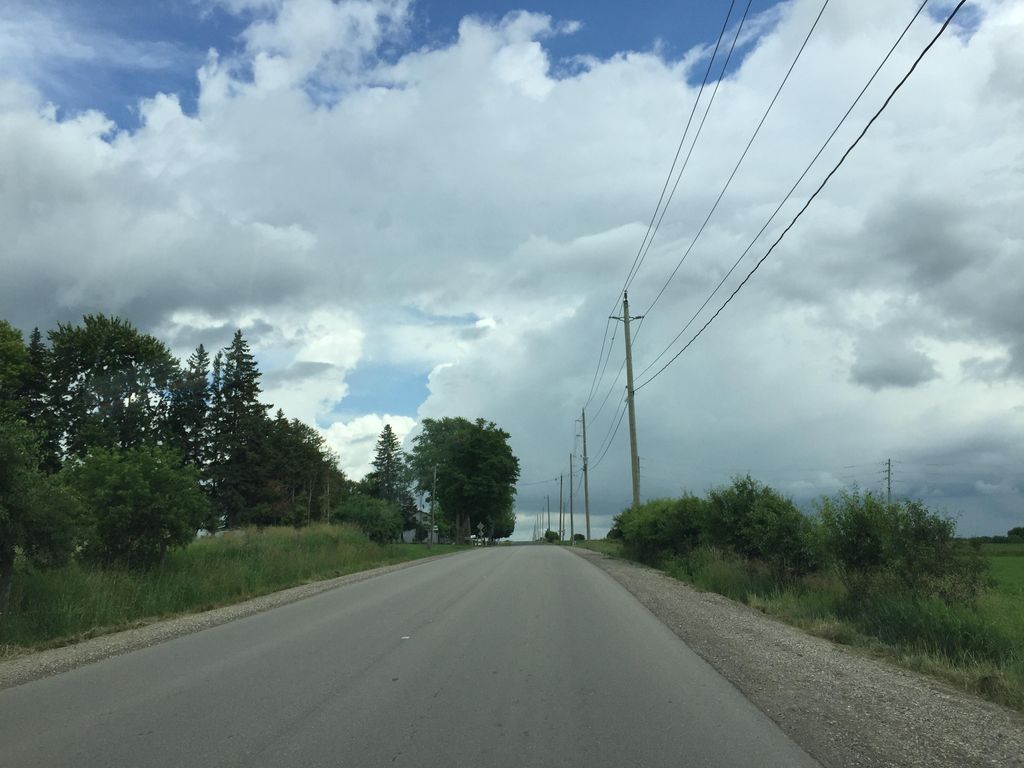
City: kitchener-waterloo